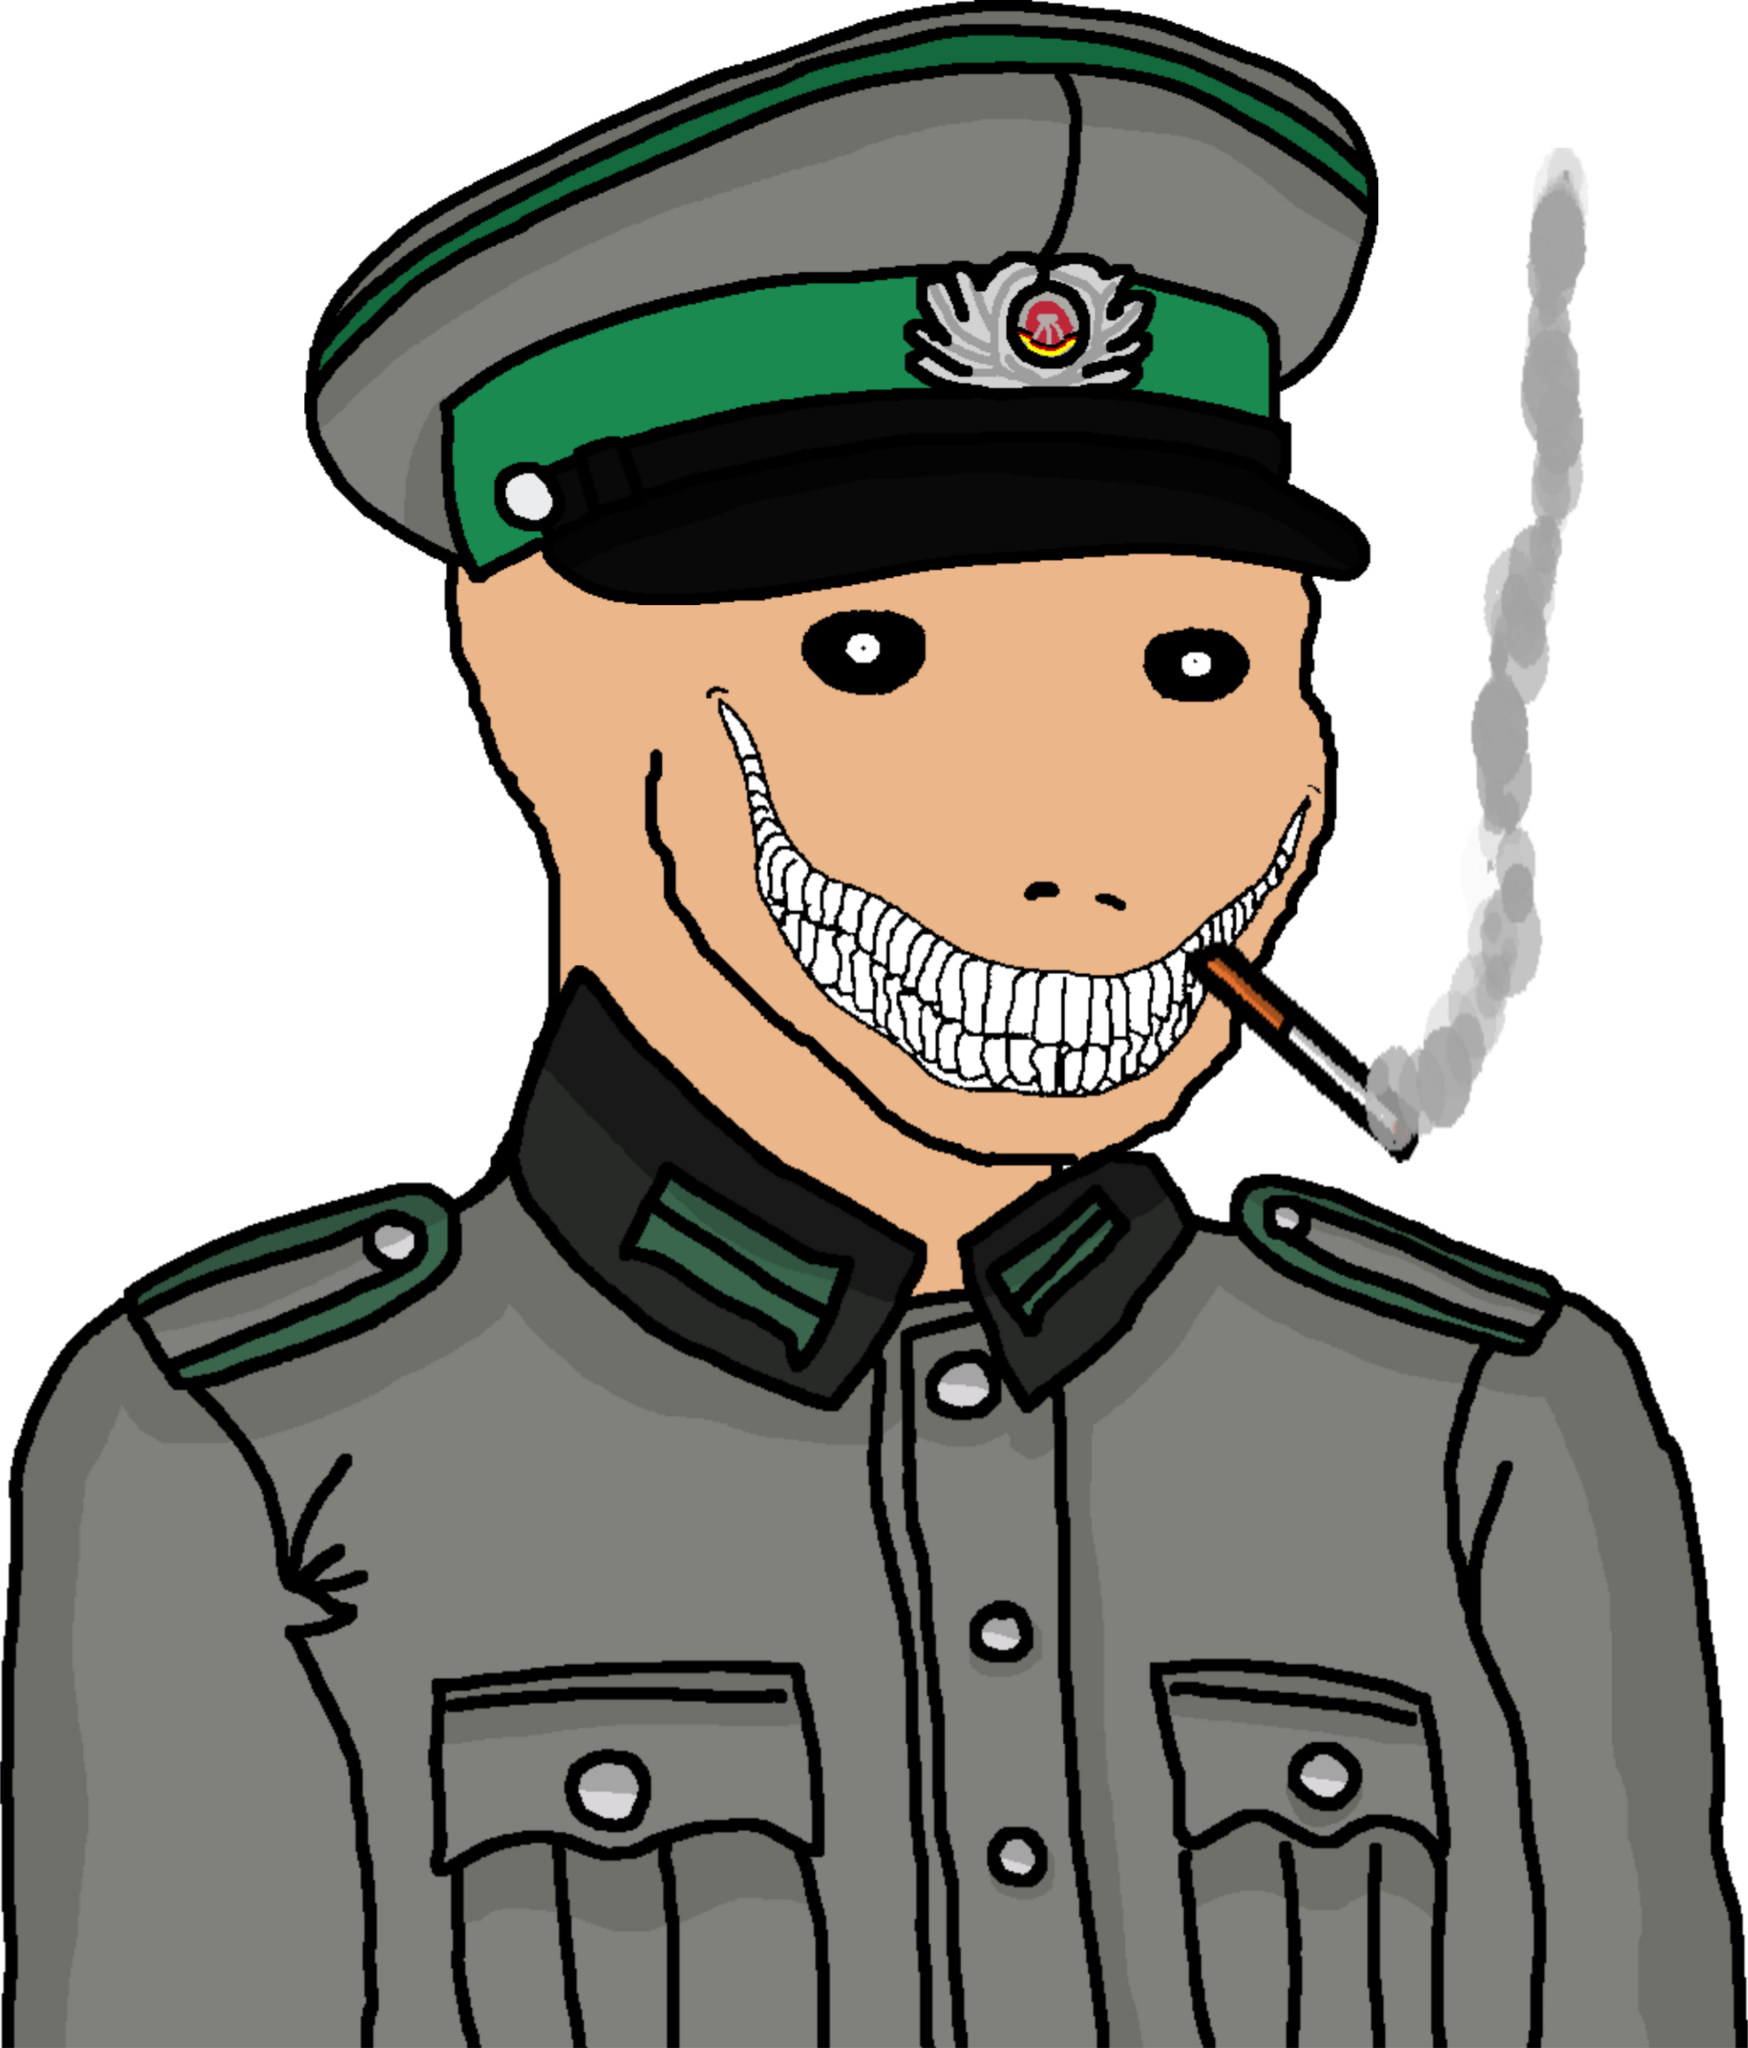
Label: 5_Oomer